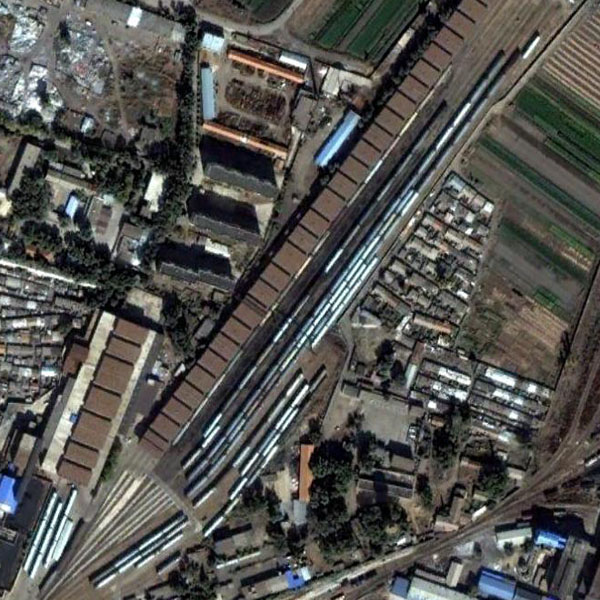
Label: railwayStation